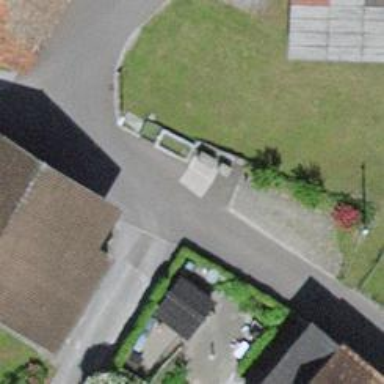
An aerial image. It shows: Hedge acting as barrier.